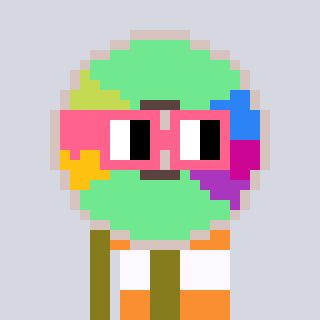
a pixel art character with square pink glasses, a cd-shaped head and a gunk-colored body on a cool background